Question: - We are developing a report using crystal reports. The report has to be printed on pre-printed template. The report is designed as follows - (). We are using Visual Studio version 2010 with Crystal Reports for Visual Studio 2010

- When I am exporting the report to .pdf, or viewing it on screen the report looks perfectly alright, but when I print the report on paper, the page footer is not printing at the bottom of the page, it is printing about one and a half inches above the bottom of the page.
1. In CR designer page setup, the size of the page is given same as that of the pre-printed template (12 inches height)
2. Used page footer as it automatically prints at the bottom of the page
3. Also tried using "GroupFooter" and set the option "Print at the bottom of the page" to true
4. Page size set correctly in the printer preferences
5. Anticipating problem with the printer, used another printer, but for no help.
6. Extensive googling for the solution :)
Any help on fixing this up would be really invaluable. Thanks
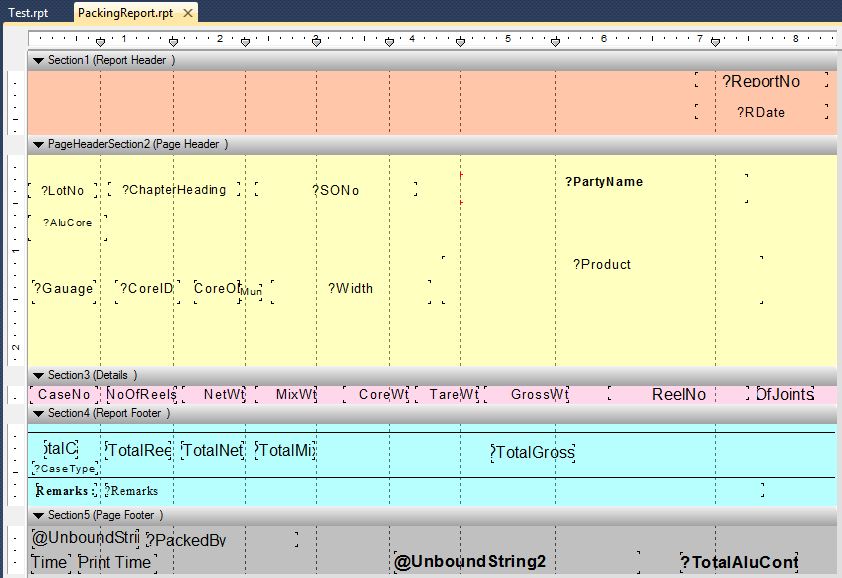
Answer: It is the custom size paper that was causing the issue.
To reduce the gap, just decrease the top margin and shift the fields of page header and report header accordingly.